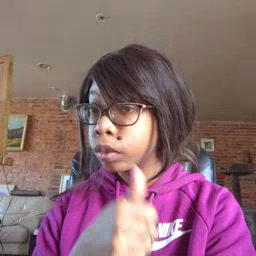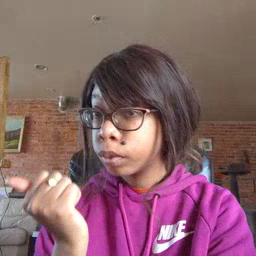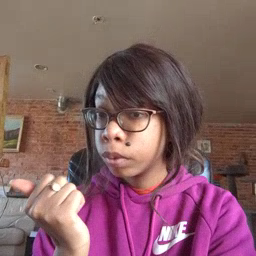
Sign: another